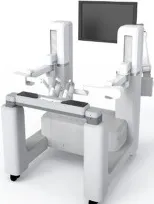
The Micro Hand S surgical robot system. (B) The doctor's console.
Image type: medical_photograph (skin_photograph)